Question: I have the following simple preloading function which substitute an image "src" attribute with another image (an animated GIF "Loading"). The problem arises only in IE: if the "loading" GIF is smaller than the actual image src, that will be resized. For example if I have a square 100px image and preload it, the image is temporarly substituted by an animated GIF of 50x50px. Whem the original image is fully loaded it is NOT displayed at its size, but at the smaller 50px. Here is the code, if you need it
'''
_preload = function(url, placeholderUrl) {
var img = new Image();
loading = true;
var placeholder = new Element("img", {
src: placeholderUrl
});
img.placeholder = placeholder;
img.onload = function(evt) {
this.placeholder.src = this.src;
loading = false;
}
img.src = url;
return placeholder;
}
'''

Here you can see the visual error
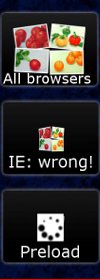
Answer: You should be able to adjust the width/height of the image within the callback function:
'''
img.onload = function(evt) {
this.placeholder.src = this.src;
this.placeholder.width = this.width;
this.placeholder.height = this.height;
loading = false;
}
'''
Example: <URL>